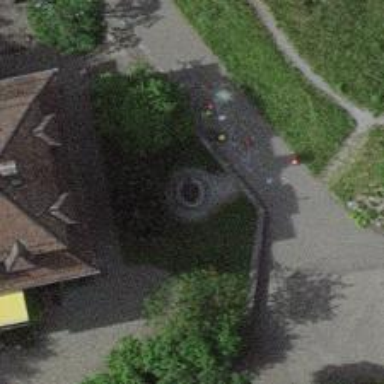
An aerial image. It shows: Fountain.